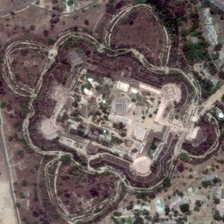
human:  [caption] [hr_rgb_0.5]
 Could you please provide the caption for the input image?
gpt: many scattered green trees are around a resort .

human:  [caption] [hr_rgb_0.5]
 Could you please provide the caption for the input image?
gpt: many scattered green trees are around a resort .

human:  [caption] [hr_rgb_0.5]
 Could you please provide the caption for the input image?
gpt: many scattered green trees are around a resort .

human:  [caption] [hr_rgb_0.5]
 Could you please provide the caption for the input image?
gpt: many scattered green trees are around a resort .

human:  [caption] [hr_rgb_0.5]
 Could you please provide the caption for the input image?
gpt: many scattered green trees are around a resort .